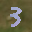
Label: 3